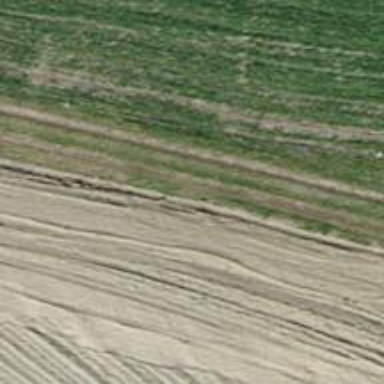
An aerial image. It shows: Grass track with grade4 surface.